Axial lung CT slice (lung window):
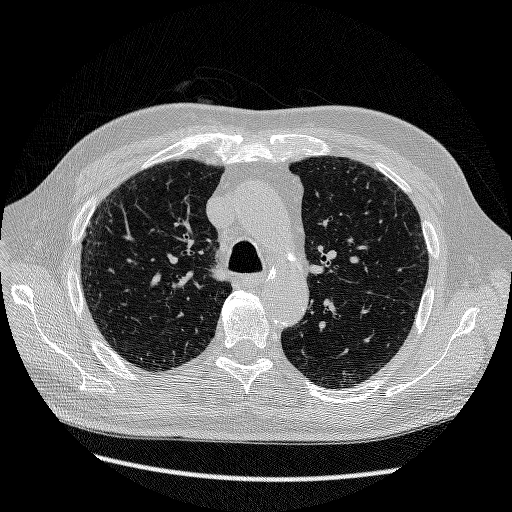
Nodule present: no